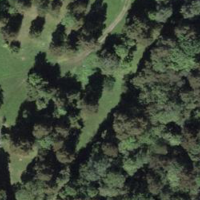
EUNIS habitat code: 41
Species observed at this site:
Sorbus aucuparia